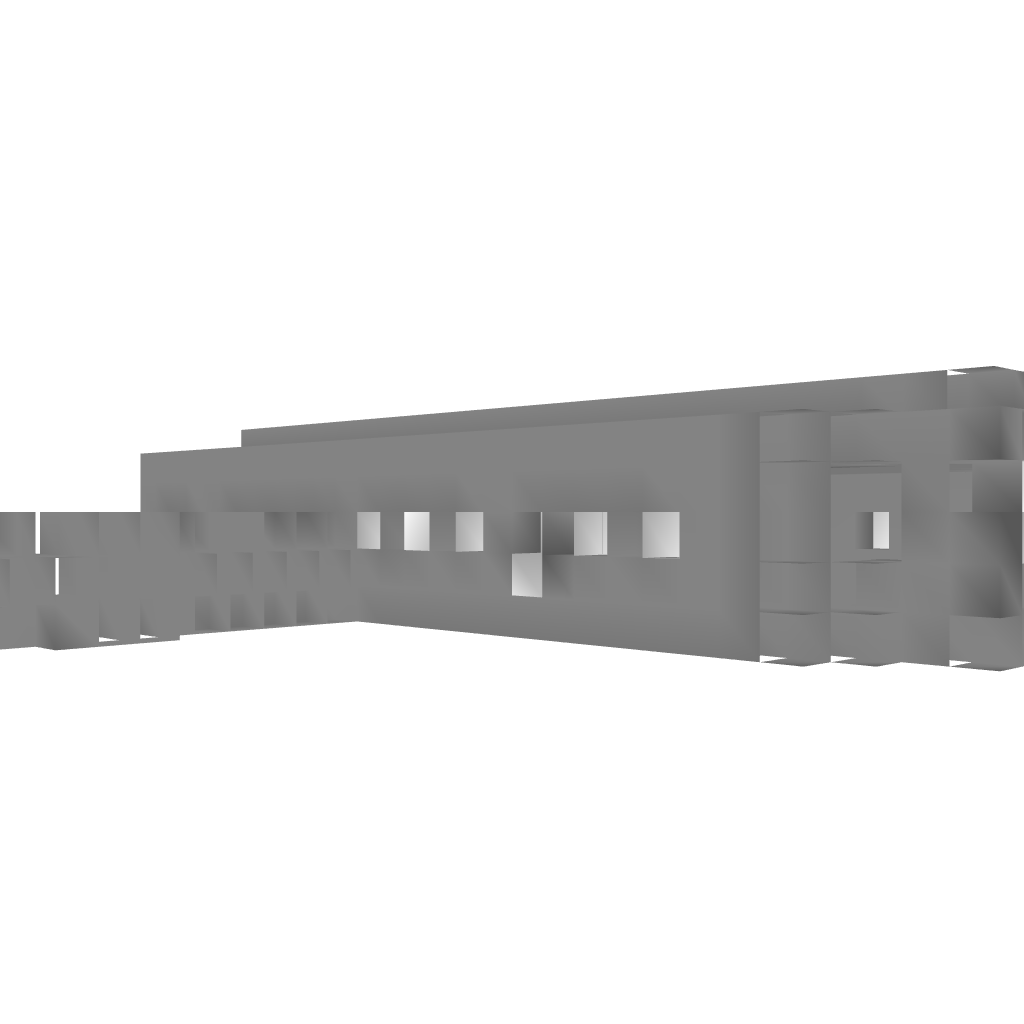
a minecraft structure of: Plane bad low quality